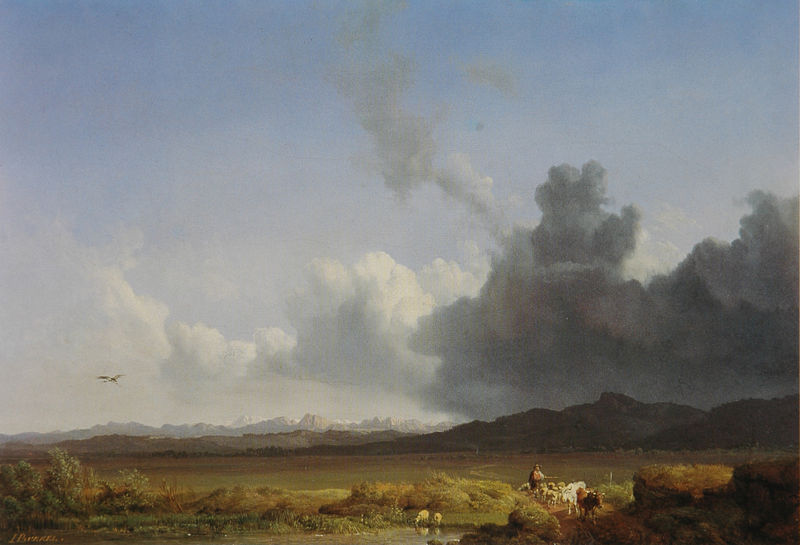
Titel: Vorgebirgslandschaft bei aufziehendem Gewitter
Künstler: Heinrich Bürkel
Institution: (Privatbesitz)
Schlagwörter: baum, berg, blau, dunkel, gemälde, gewitter, himmel, mann, schatten, vogel, wasser, weiß, wolken, bäume, fluss, gelb, grün, landschaft, menschen, see, teich, licht, gras, haus, schnee, tiere, weg, wiese, wolke, trinken, mensch, signatur, feld, horizont, häuser, hügel, kühe, vieh, weide, weite, busch, büsche, flachland, gebüsch, gewässer, rauch, sonne, wiesen, land, england, pferd, pferde, reiter, berge, gebirge, herde, kuh, landschaftsmalerei, rind, herbst, kutsche, wagen, romantik, sturm, turner, bauer, rinder, schaf, kutscher, flora, reise, fauna, schafe, hirte, hirten, schaafe, schäfer, wanderung, englisch, bergen, ziegen, kuhherde, flora und fauna, campagna, gewitterwolke, raubvogel, wolkenstudie, wieh, hoirzont, kuhe, wollkenstudien, hertin